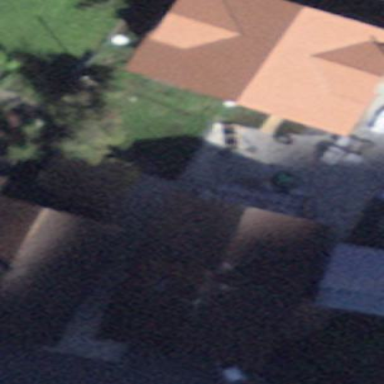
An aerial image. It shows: Residential building.